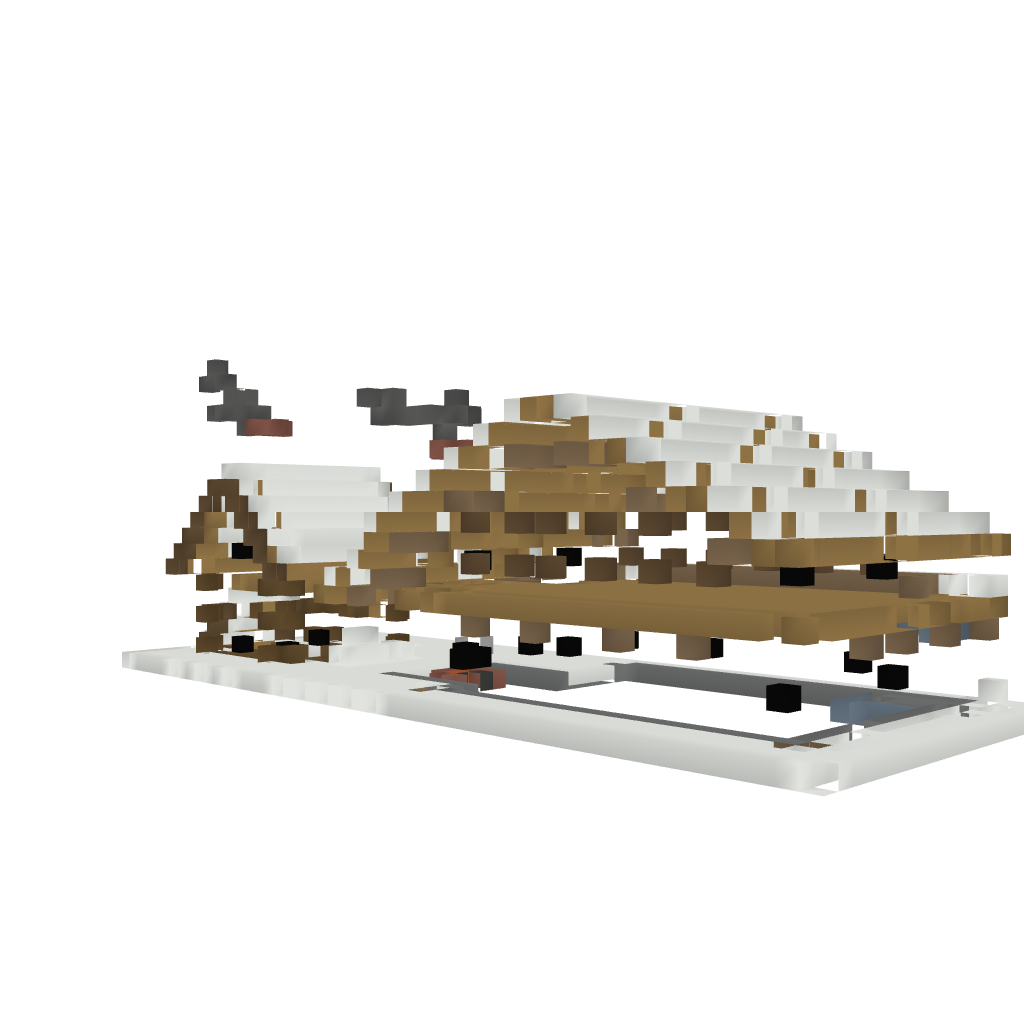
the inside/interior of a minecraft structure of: Winter Houses